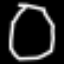
Label: octagon